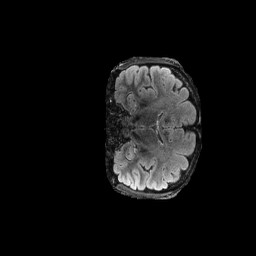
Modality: FLAIR
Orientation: coronal
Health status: ill
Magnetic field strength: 3 T